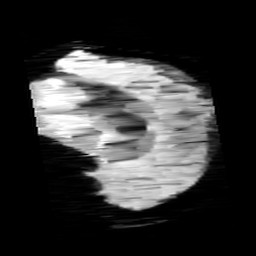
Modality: minIP
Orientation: sagittal
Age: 12
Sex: male
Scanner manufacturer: siemens
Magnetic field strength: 3 T
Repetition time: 0.027 s
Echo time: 0.02 s